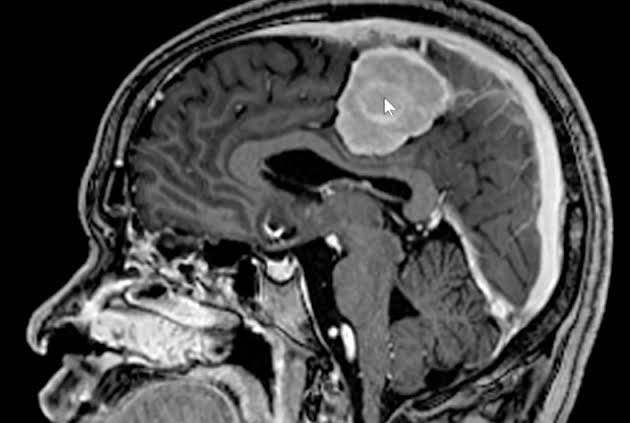
Label: meningioma